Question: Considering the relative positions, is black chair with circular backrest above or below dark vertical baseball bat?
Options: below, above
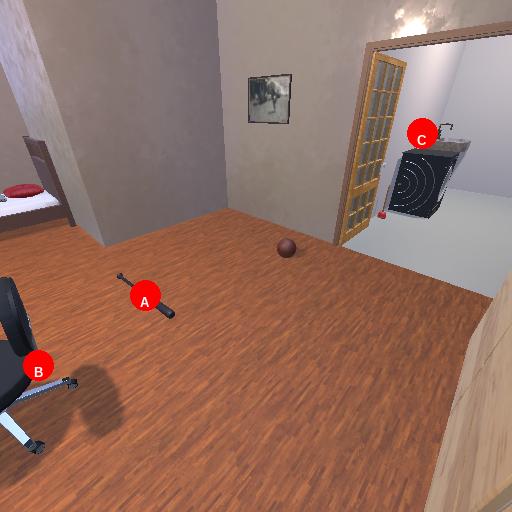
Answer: below